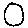
Label: circle